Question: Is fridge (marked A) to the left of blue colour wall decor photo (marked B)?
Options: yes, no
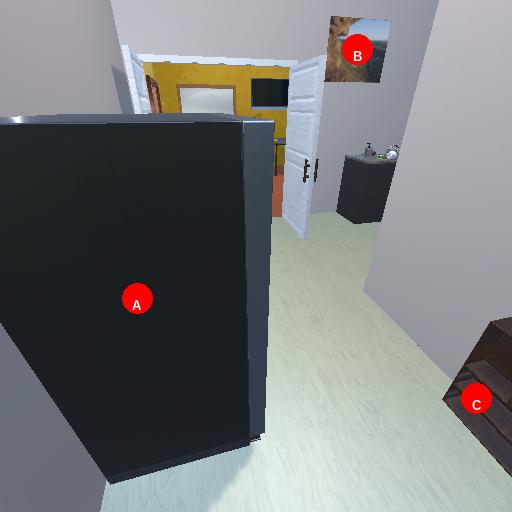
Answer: yes